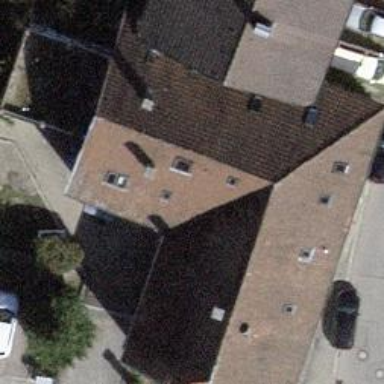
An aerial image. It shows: Building.